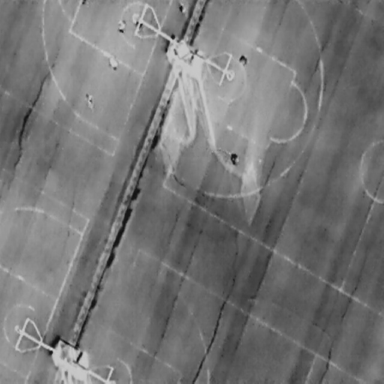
There are six People in the infrared image.